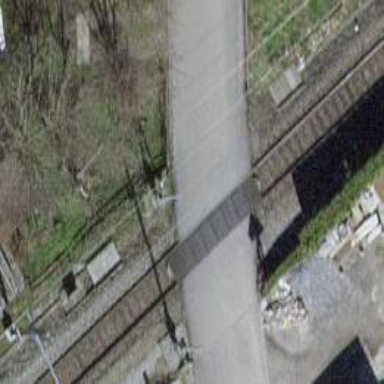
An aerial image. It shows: Level crossing along the railway.